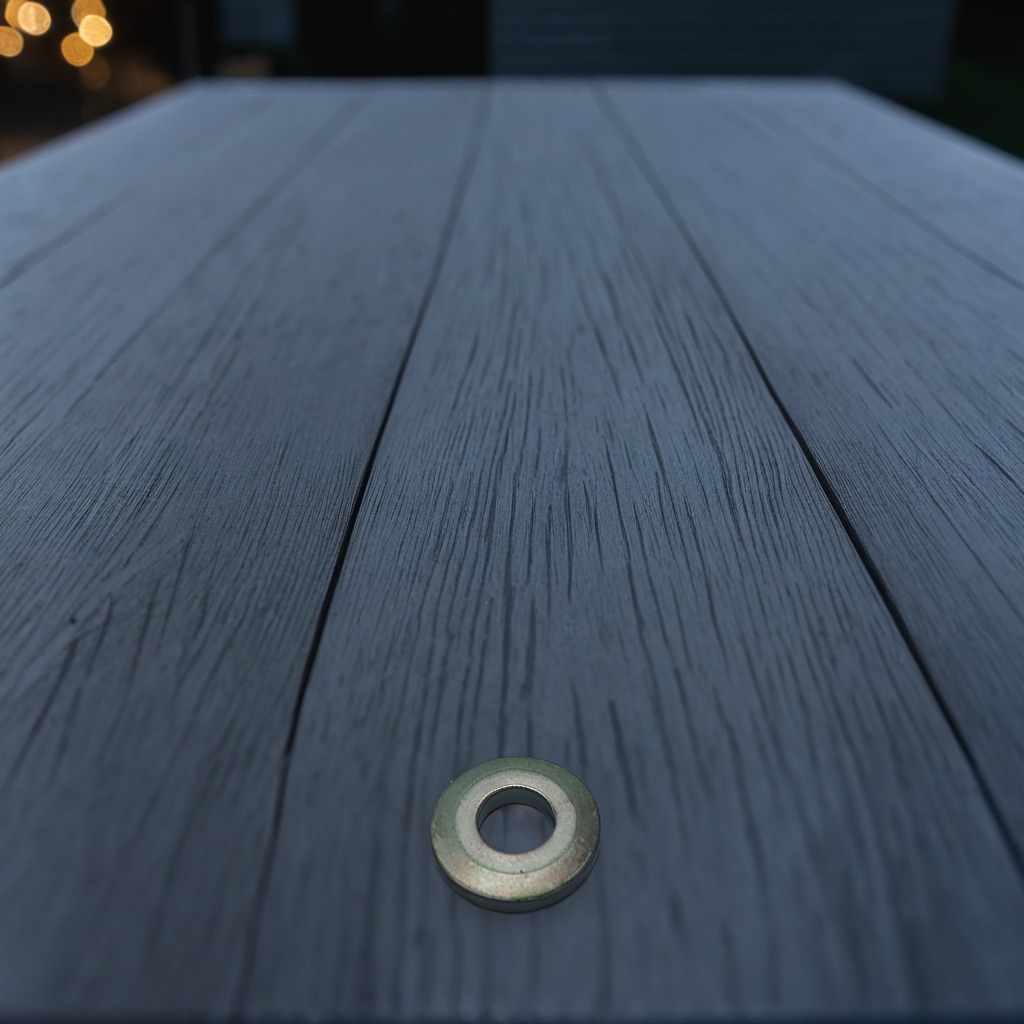
A flat metal washer lying on the old table with faint burn marks in a small garage at twilight.